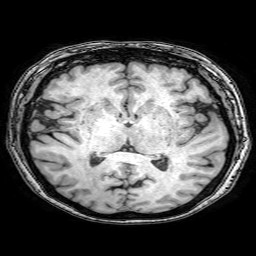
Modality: T1w
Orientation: coronal
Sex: female
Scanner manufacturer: philips
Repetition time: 0.008094 s
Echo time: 0.0037 s